The image is a wavelet scalogram (time versus scale/frequency) of a rolling-element bearing's vibration signal. Based on the visible evidence, which condition applies: normal, inner_race, outer_race, ball?
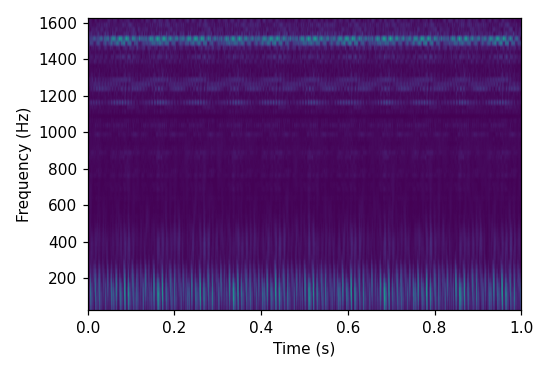
Answer: outer_race